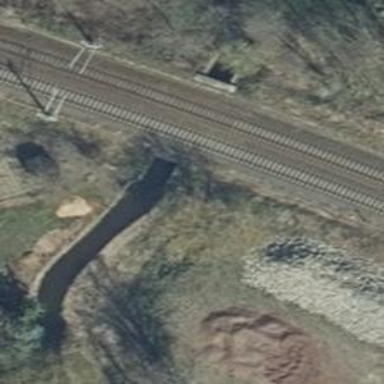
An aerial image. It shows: Bridge over railway with electrified contact lines.